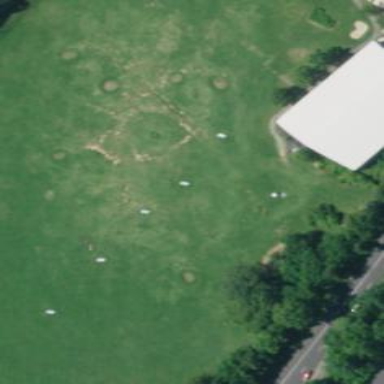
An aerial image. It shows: Grassy area designated as driving range for golf.